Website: home-depot
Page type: payment
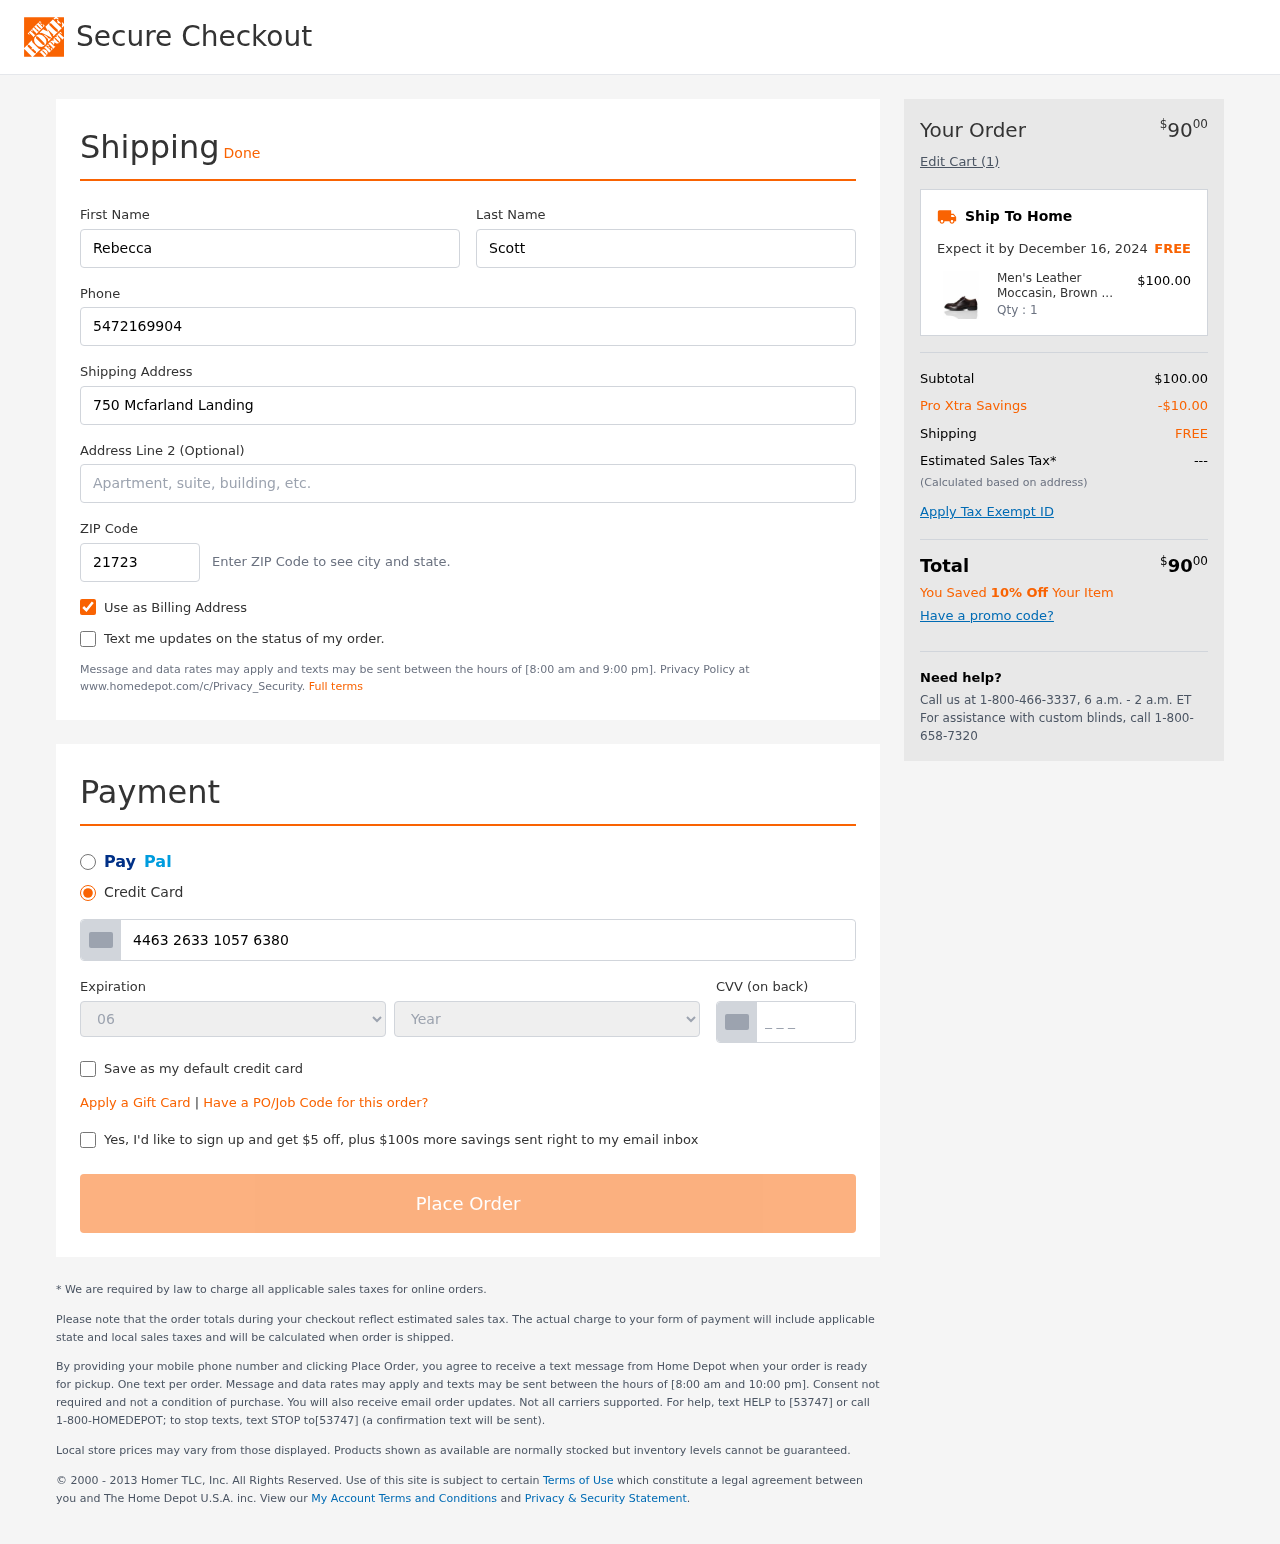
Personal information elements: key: PII_CARD_CVV
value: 317
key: PII_CARD_EXPIRY_MONTH
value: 06
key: PII_CARD_EXPIRY_YEAR
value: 28
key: PII_CARD_NUMBER
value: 4463 2633 1057 6380
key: PII_FIRSTNAME
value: Rebecca
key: PII_LASTNAME
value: Scott
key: PII_PHONE
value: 5472169904
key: PII_POSTCODE
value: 21723
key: PII_STREET
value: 750 Mcfarland Landing
Product elements: key: PRODUCT1_NAME
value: Men's Leather Moccasin, Brown Burgundy, womens 12
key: PRODUCT1_PRICE
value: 100
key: PRODUCT1_QUANTITY
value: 1
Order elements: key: ORDER_TOTAL
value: $9000
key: ORDER_NUM_ITEMS
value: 1
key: ORDER_DELIVERY_DATE
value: December 16, 2024
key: ORDER_SUBTOTAL
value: $100.00
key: ORDER_DISCOUNT
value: -$10.00
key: ORDER_SHIPPING_COST
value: FREE